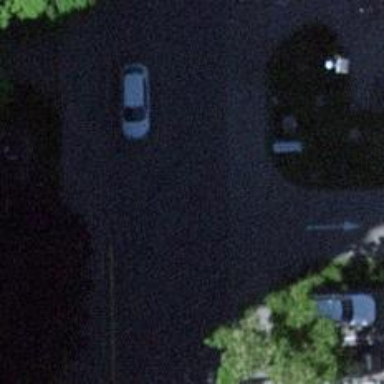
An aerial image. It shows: Residential road with asphalt surface and sidewalks on both sides.